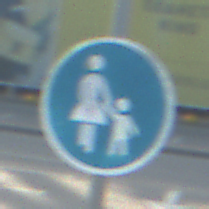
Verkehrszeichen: Gehweg
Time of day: MorningAfternoon
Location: Outdoor (Suburban)
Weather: PartlyCloudy
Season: NotSpecified
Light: Natural